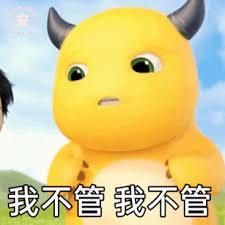
Label: nailong